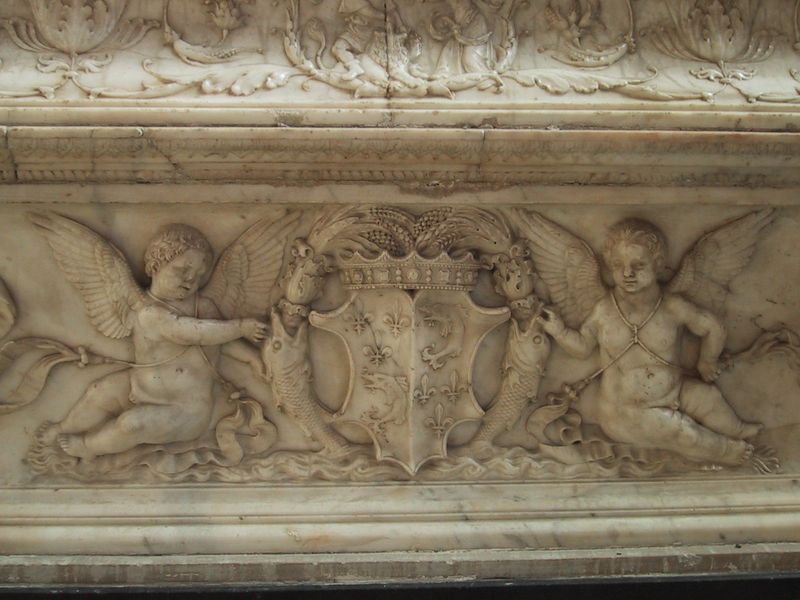
Titel: Grab der Kinder von Anne de Bretagne und Charles VIII.
Künstler: Girolamo da Fiesole
Standort: Tours, Kathedrale St. Gatien (EU - F)
Schlagwörter: blätter, flügel, wasser, frankreich, marmor, tuch, stein, kirche, krone, engel, ranken, relief, wellen, könig, bordüre, ornamente, nabel, kranz, lilie, fries, wappen, fisch, gesims, sarg, grab, ähren, lilien, bänder, emblem, putten, putti, fische, arkanthus, sarkophag, puten, französische lilie, wappenhalter